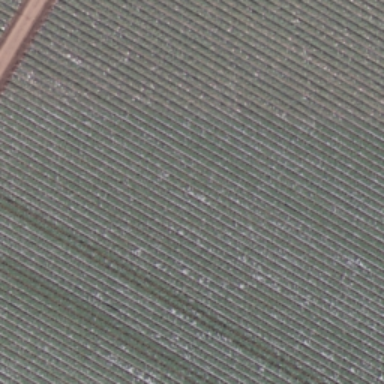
There is a piece of formland .